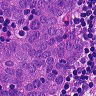
Metastatic tissue present: yes